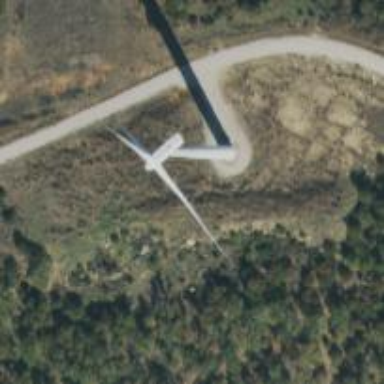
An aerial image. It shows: Wind generator with horizontal axis. The generator is wind turbine.